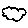
Label: cloud